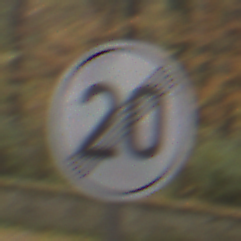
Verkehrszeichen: EndeGeschwindigkeit20
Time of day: MorningAfternoon
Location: Outdoor (Nature)
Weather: Overcast
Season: Autumn
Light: Natural